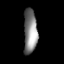
Tissue: lung
Cell type: Epithelial cells
Senescence score: 0.2273
Nuclear area (px): 589
Mean DAPI intensity: 133.236